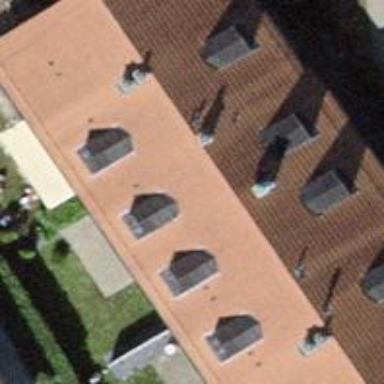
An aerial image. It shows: Terrace building with gabled roof.